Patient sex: M
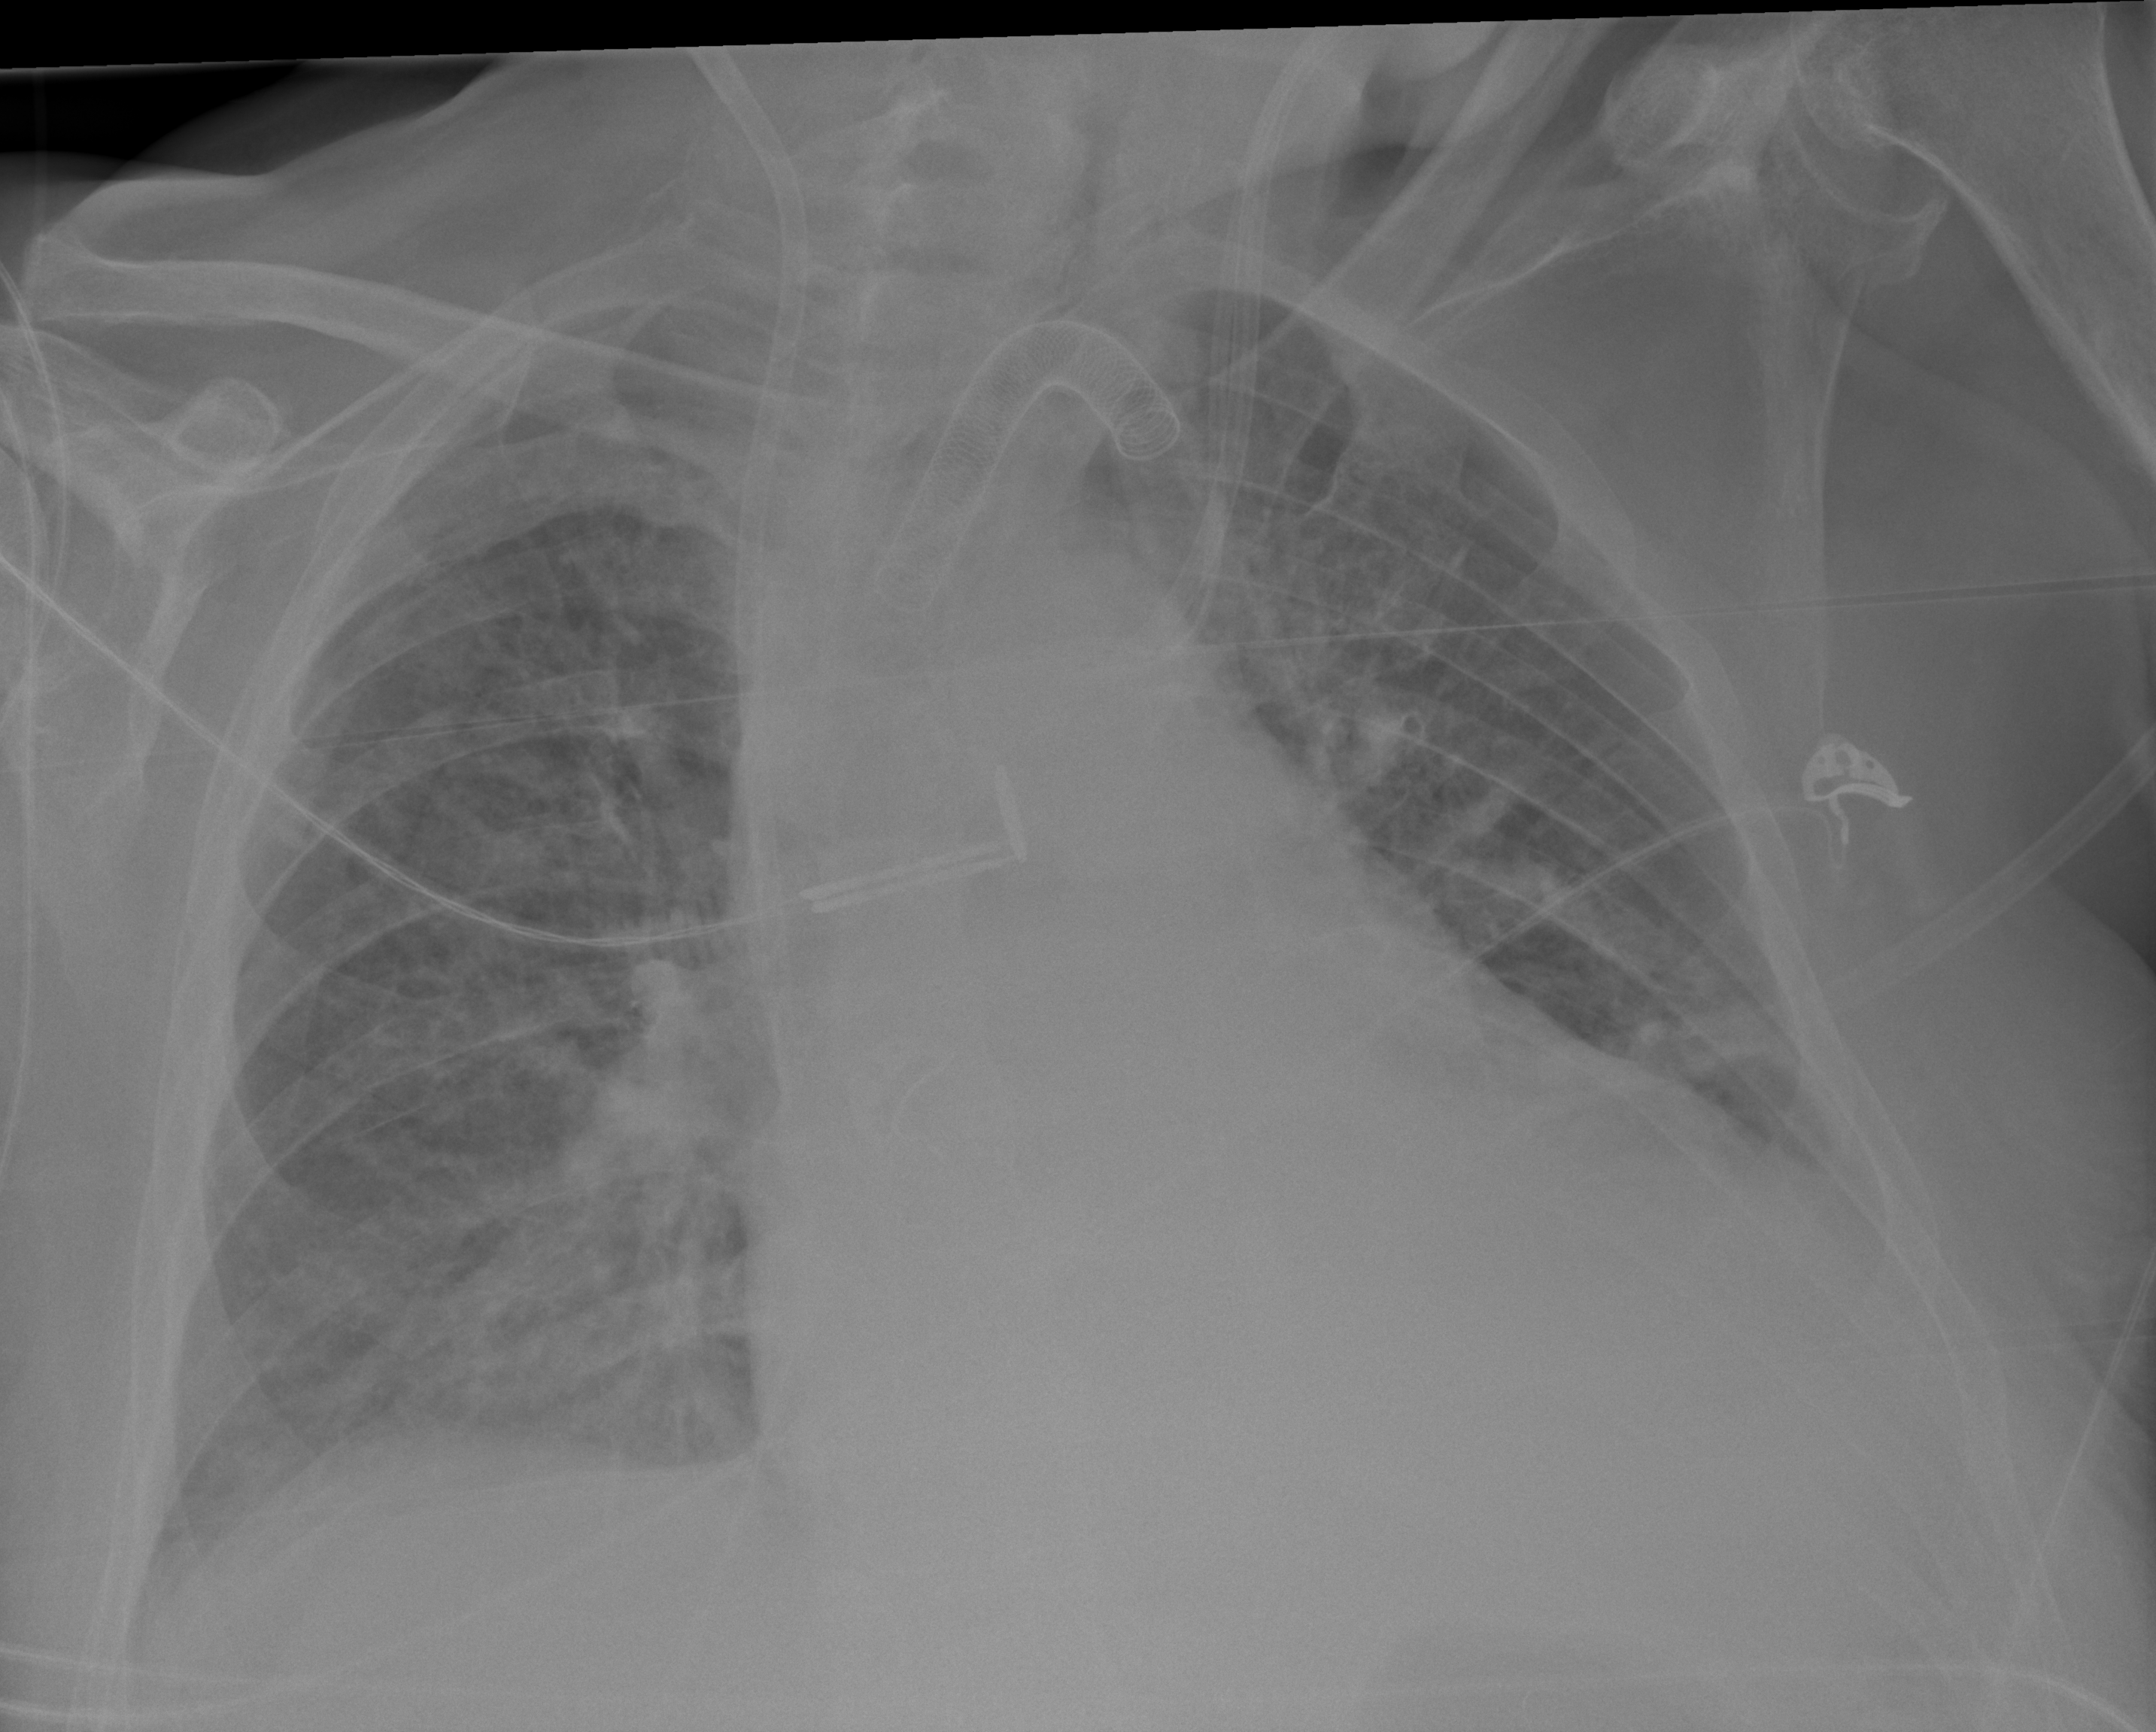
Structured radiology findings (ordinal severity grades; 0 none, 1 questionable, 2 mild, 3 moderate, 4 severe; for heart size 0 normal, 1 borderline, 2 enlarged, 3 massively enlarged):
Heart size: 2
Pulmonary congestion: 2
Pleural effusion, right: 0
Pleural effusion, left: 1
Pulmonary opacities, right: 2
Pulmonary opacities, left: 1
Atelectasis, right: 1
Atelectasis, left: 2